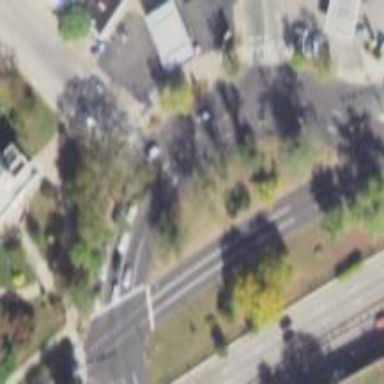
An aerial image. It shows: Marked crossing on footway.